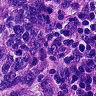
Metastatic tissue present: yes